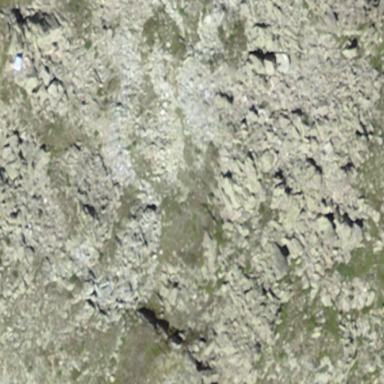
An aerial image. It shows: Landscape dominated by bare rock.